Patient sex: M
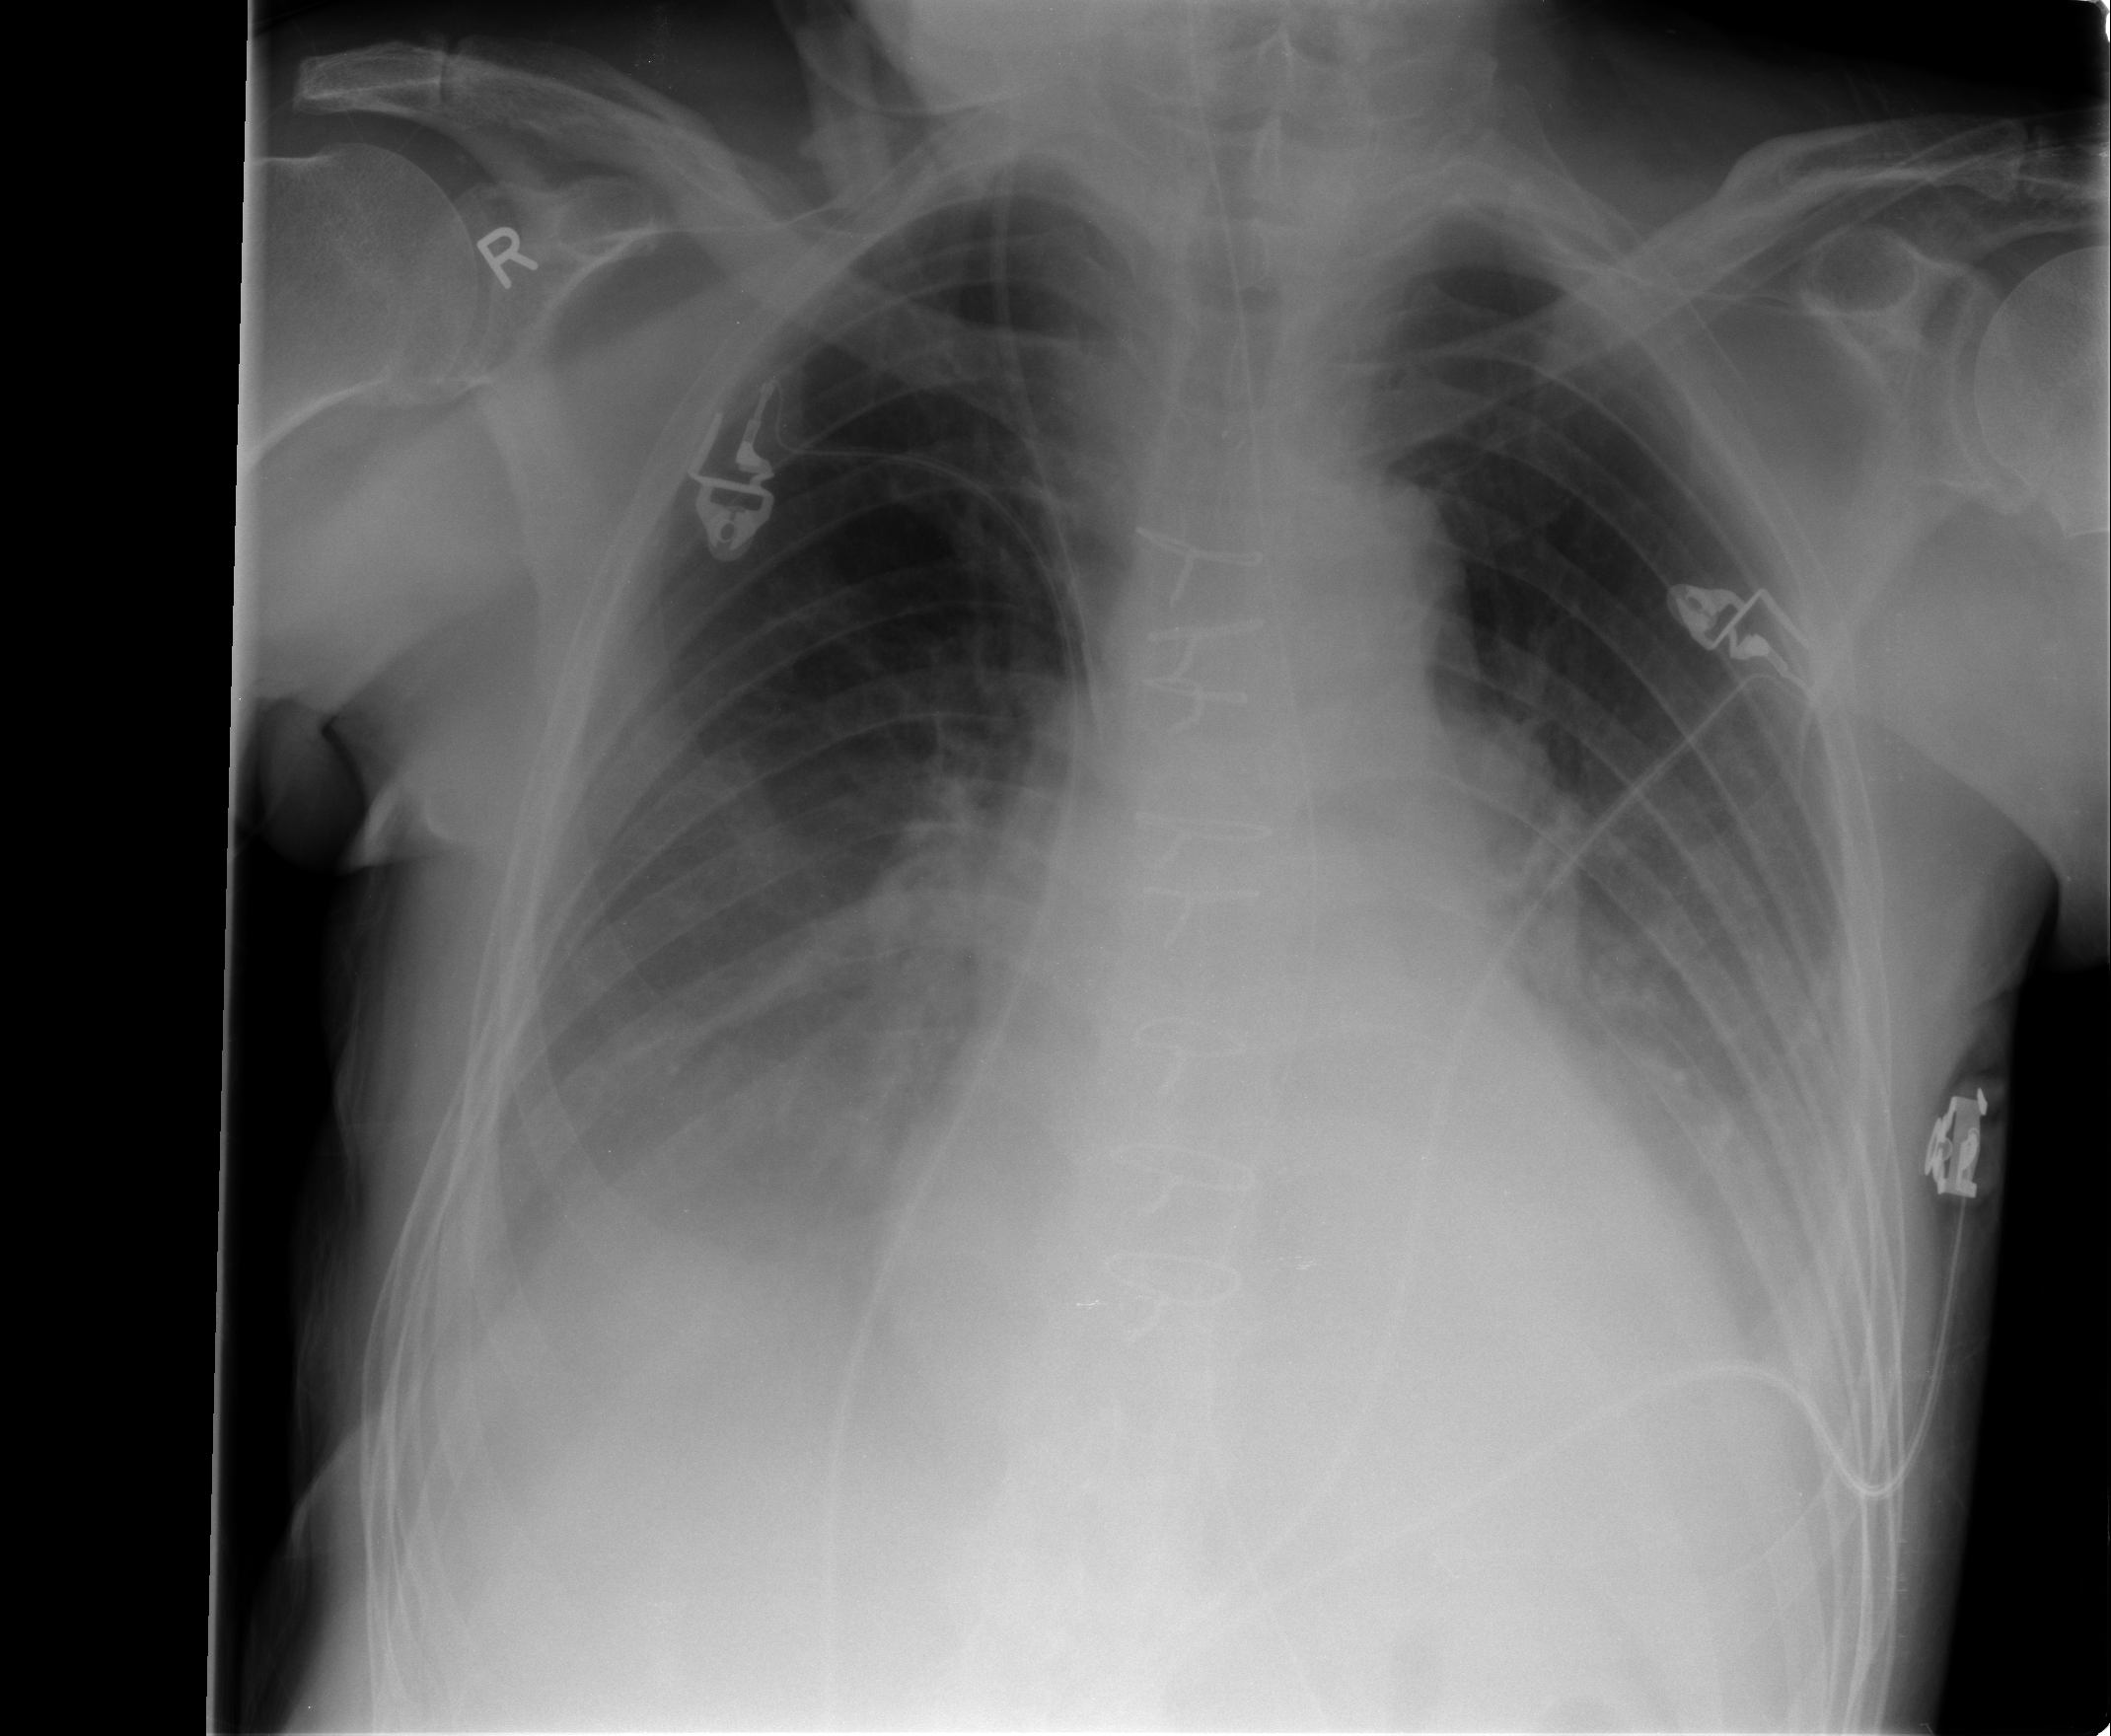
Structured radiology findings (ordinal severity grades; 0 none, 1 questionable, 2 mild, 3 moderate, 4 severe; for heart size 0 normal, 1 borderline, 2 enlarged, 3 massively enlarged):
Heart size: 2
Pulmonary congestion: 0
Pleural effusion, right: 3
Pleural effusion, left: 2
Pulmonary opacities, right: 0
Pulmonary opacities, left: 0
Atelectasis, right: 2
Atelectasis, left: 2